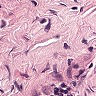
Metastatic tissue present: no